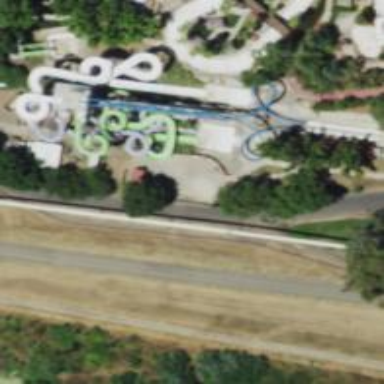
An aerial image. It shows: Abandoned bridge with water slide attraction.